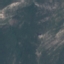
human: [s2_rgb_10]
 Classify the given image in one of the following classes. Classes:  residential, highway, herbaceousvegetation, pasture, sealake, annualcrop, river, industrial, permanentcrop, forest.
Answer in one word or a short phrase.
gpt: HerbaceousVegetation